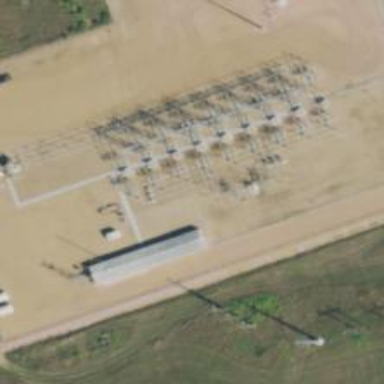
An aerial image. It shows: Switch used for power control.